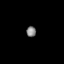
Tissue: prostate
Cell type: Fibroblasts
Senescence score: 0.7608
Nuclear area (px): 99
Mean DAPI intensity: 133.515